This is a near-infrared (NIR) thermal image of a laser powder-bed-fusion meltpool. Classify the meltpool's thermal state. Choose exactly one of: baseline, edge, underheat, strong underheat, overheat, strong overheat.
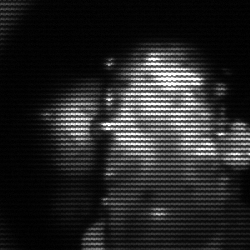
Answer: strong underheat